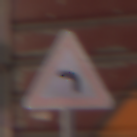
Verkehrszeichen: KurveLinks
Umgebung: Outdoor, Urban
Tageszeit: MorningAfternoon
Wetter: Clear
Licht: Natural
Jahreszeit: NotSpecified
Kontrast: MediumContrast